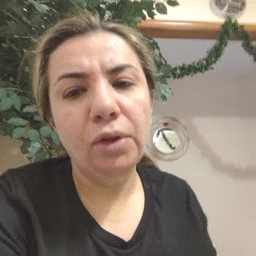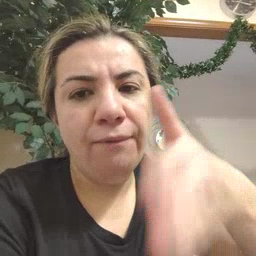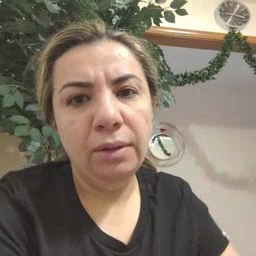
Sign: after